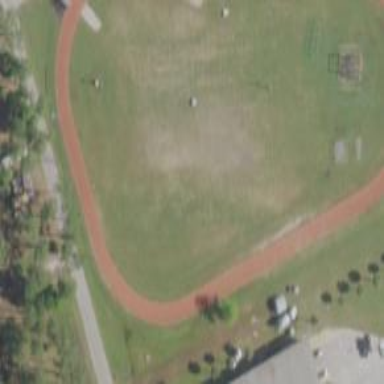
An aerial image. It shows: Track located within leisure land area.